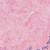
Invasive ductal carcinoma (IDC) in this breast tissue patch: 0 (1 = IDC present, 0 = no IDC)